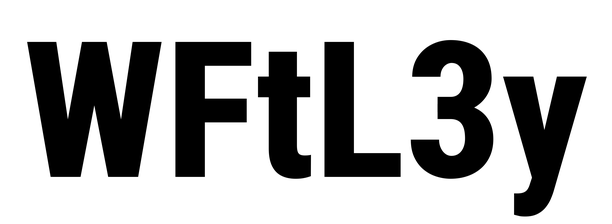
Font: Roboto_Condensed_ExtraBold